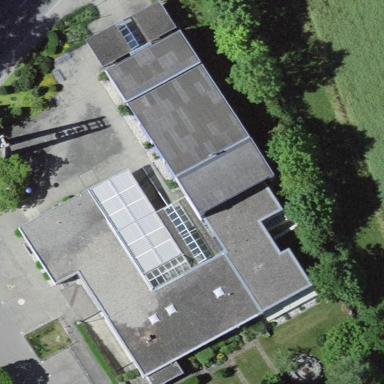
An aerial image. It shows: Building that serves as place of worship.